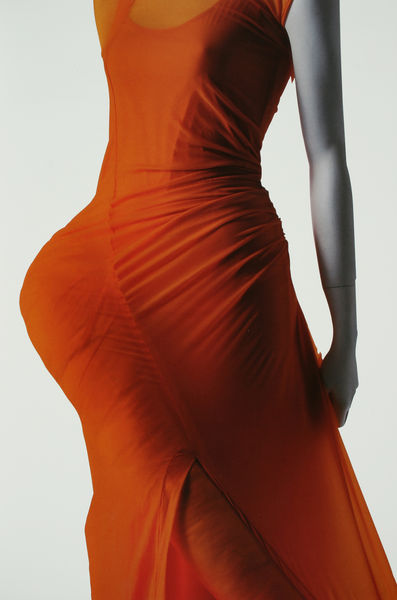
Titel: Kleid
Künstler: Rei Kawakubo
Standort: Kyoto (Japan)
Institution: Kyoto Costume Institute
Schlagwörter: hand, frau, kleid, orange, weiss, rot, mode, arm, falten, stoff, taille, hintern, detail, naht, raffung, abendkleid, foto, fotografie, kontur, puppe, hüfte, gerafft, schlitz, ärmellos, einlage, puüüe, vorn oder hinten